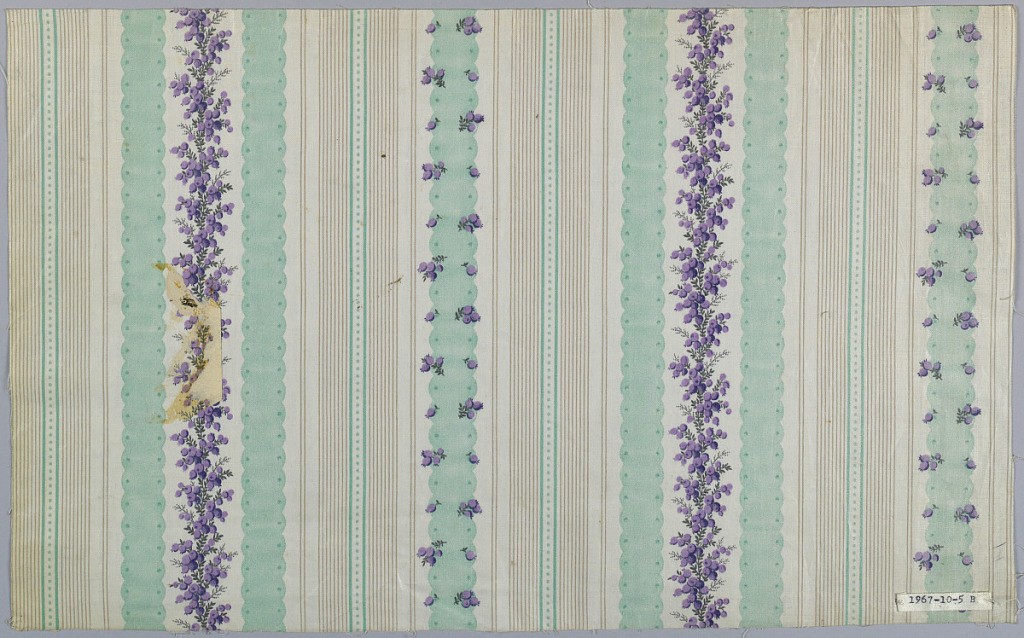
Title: Textile
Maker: Schwartz-Huguenin
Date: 1851–63
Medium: cotton Technique: printed by engraved roller on plain weave; glazed
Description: Two fragments, same design in different colors. A) Ground striped in blue-grey and fine tan stripes; small scale pattern of vine with grey berries. B) Same with green stripes and berries in lavendar. Glazed.